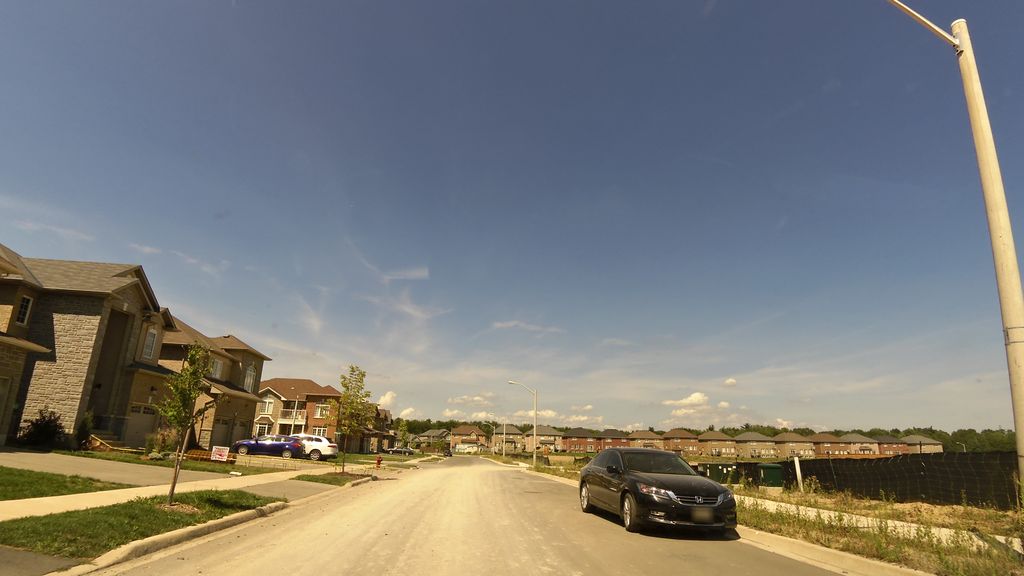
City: hamilton